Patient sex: F
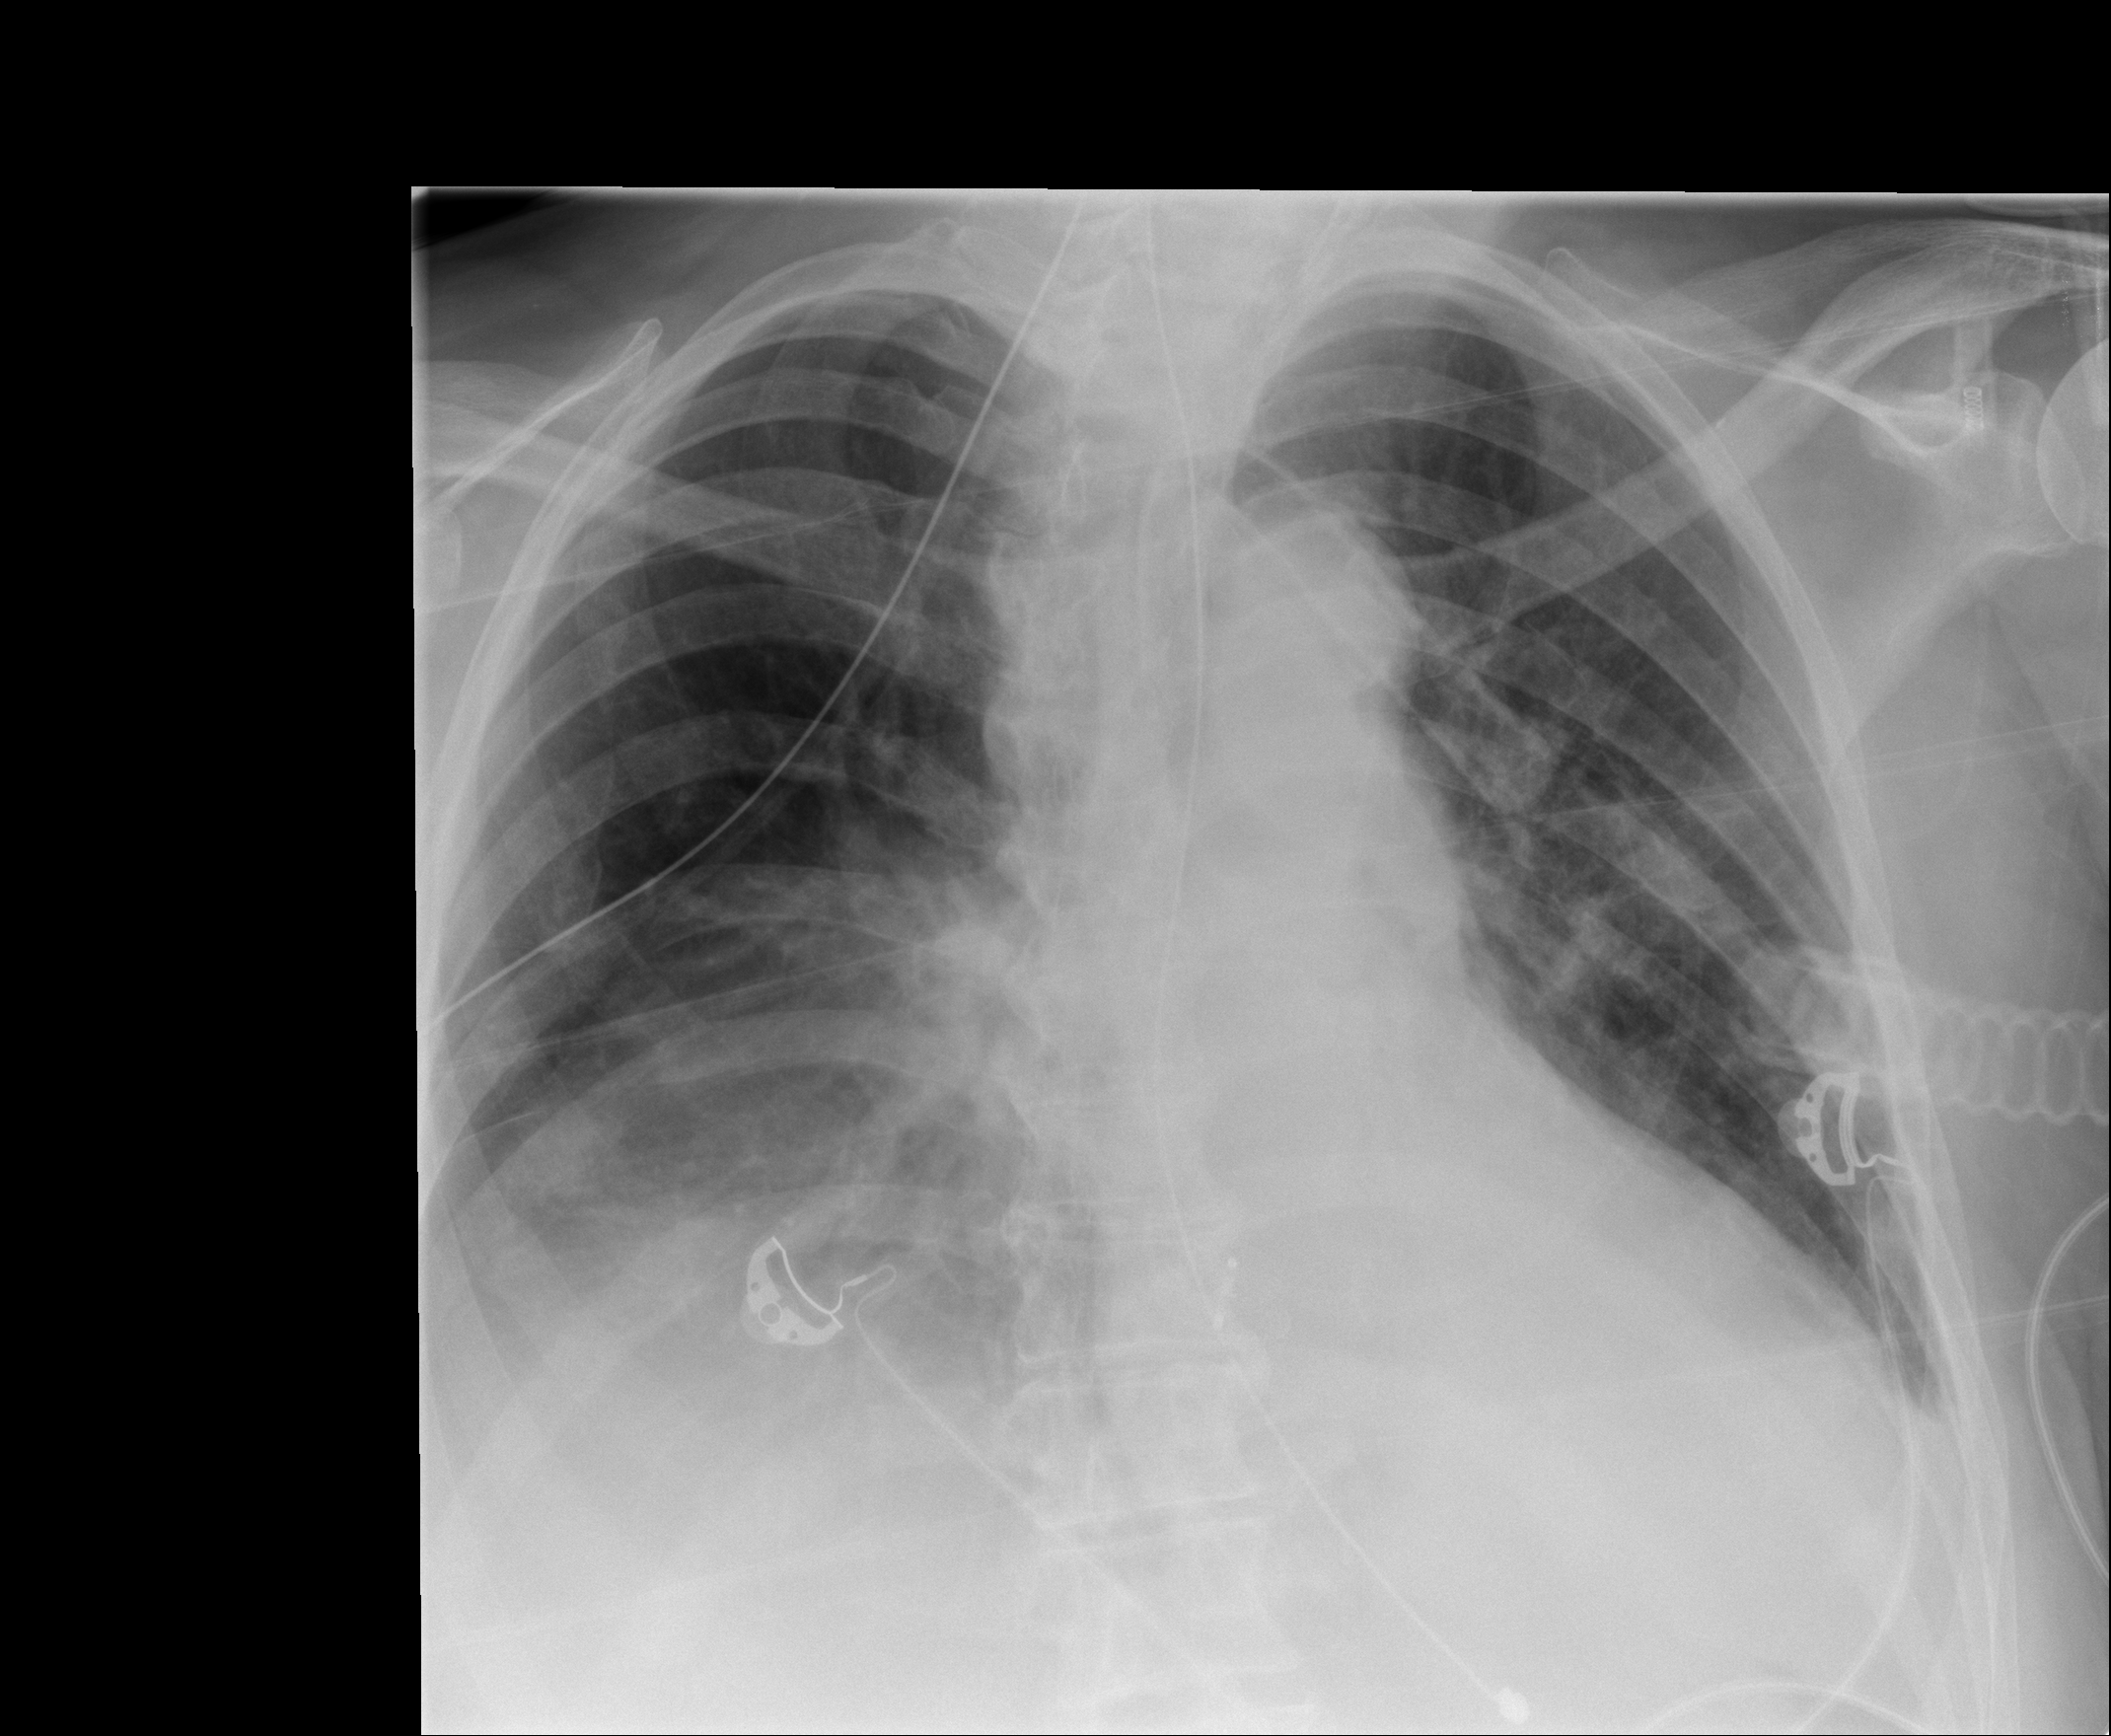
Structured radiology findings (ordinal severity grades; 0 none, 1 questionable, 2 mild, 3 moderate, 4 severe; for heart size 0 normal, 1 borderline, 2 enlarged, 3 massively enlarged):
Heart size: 1
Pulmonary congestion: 0
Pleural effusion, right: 2
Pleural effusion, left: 2
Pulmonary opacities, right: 0
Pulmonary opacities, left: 2
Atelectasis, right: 2
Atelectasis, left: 2